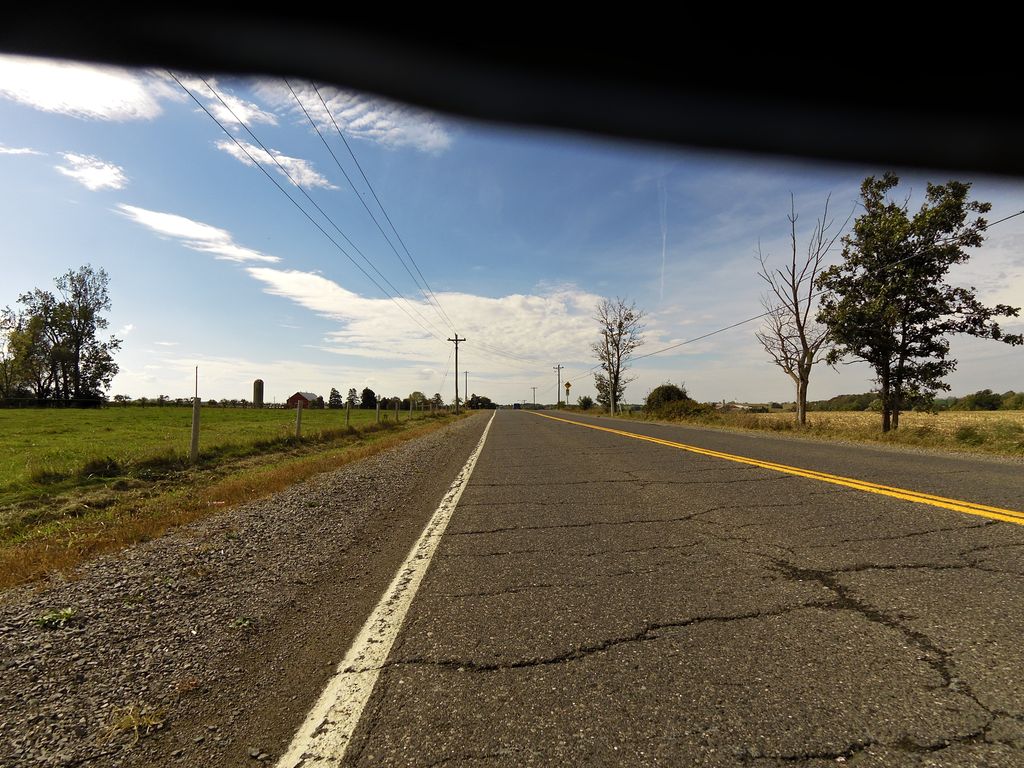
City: hamilton